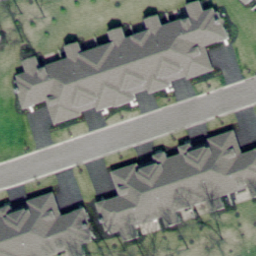
Label: residential